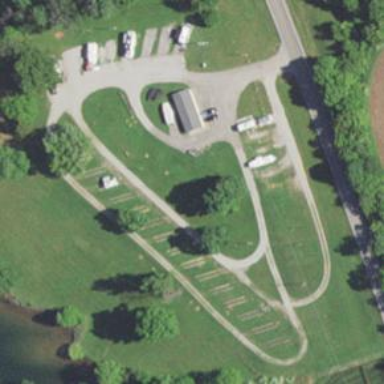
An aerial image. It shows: Campsite designated for tourism.